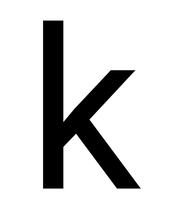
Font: Roboto_Regular